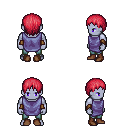
a pixel art fantasy rpg character, male body template, dark elf, purple skin, chain tabard jacket, teal pants, ruby red plain hairstyle, leather bracers, brown shoes, four views (front, back, left, right), 2x2 character sprite sheet, small pixel art, hard edges, no anti-aliasing